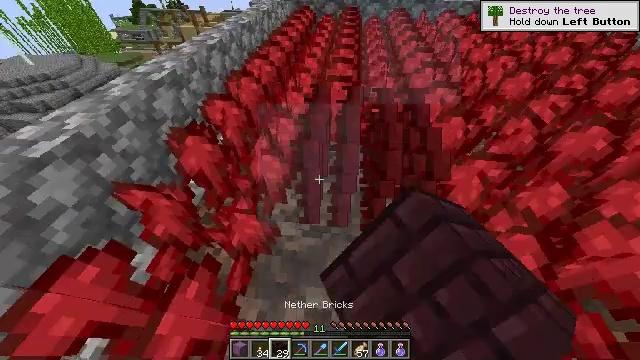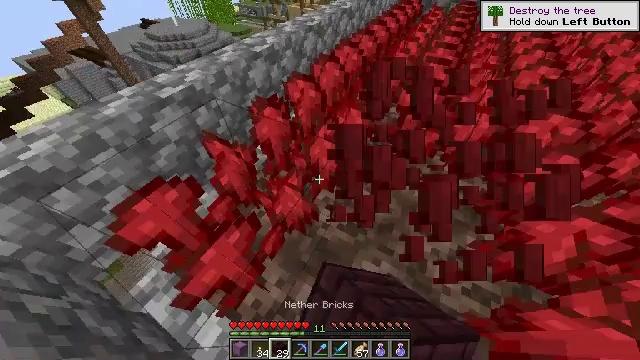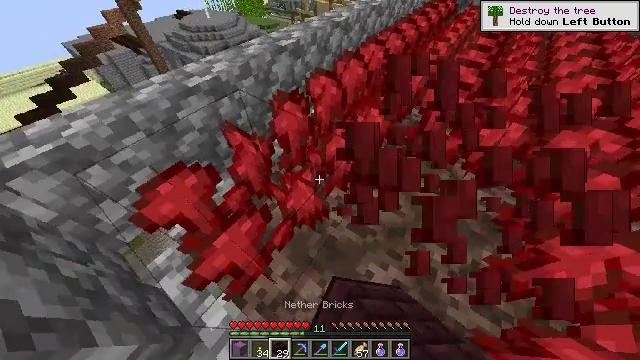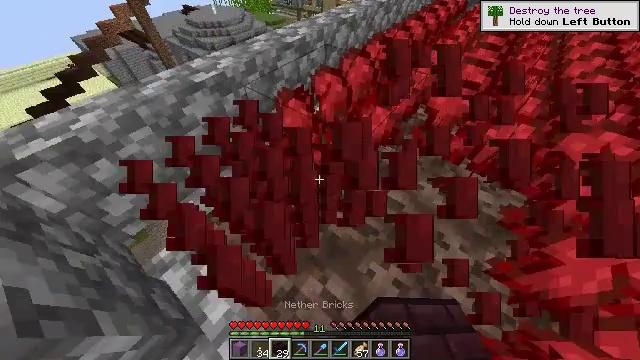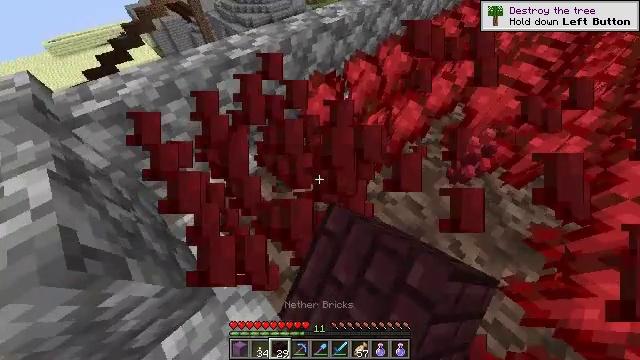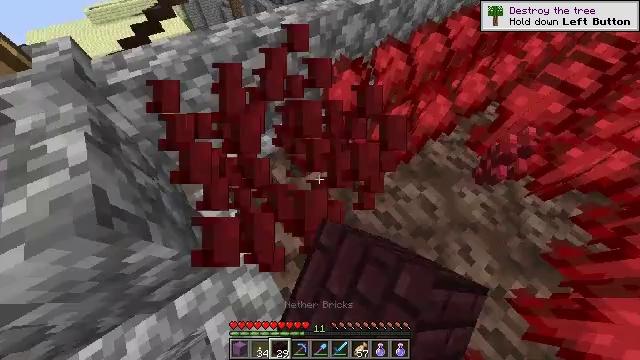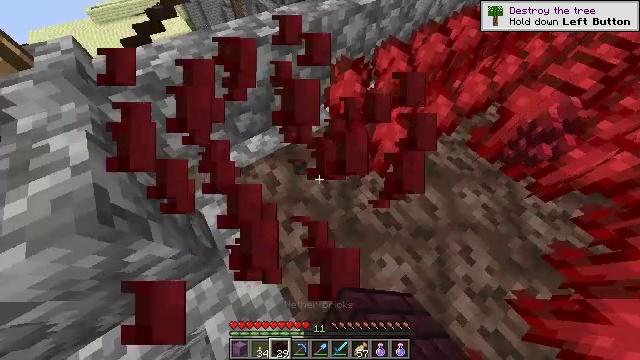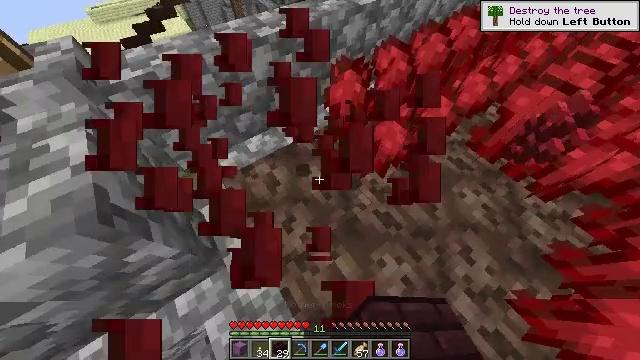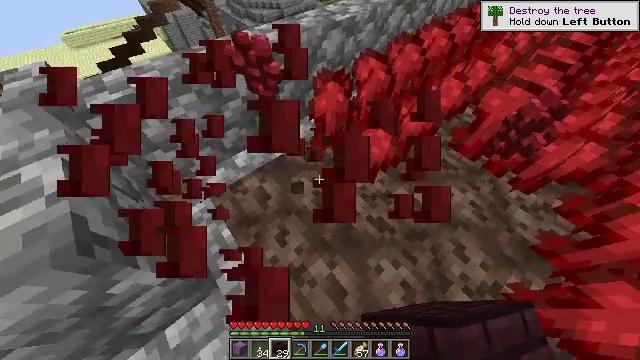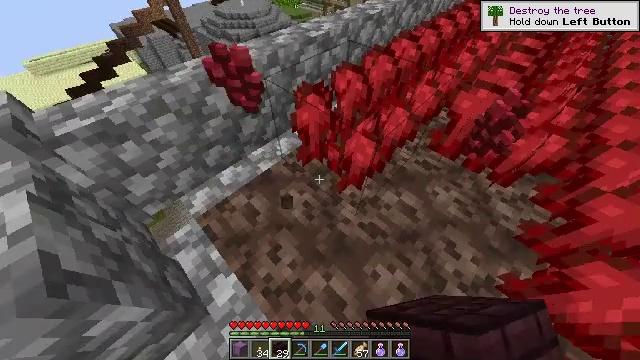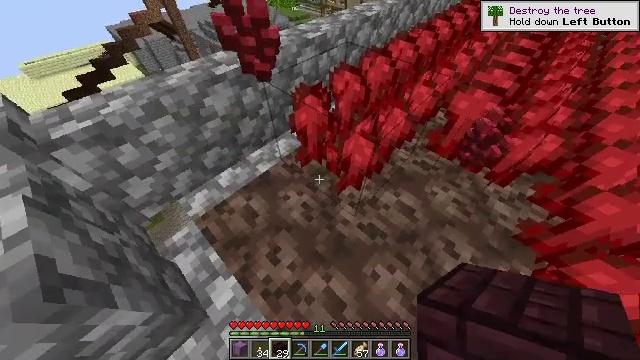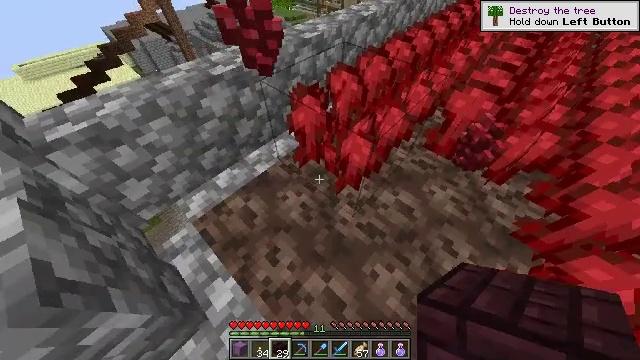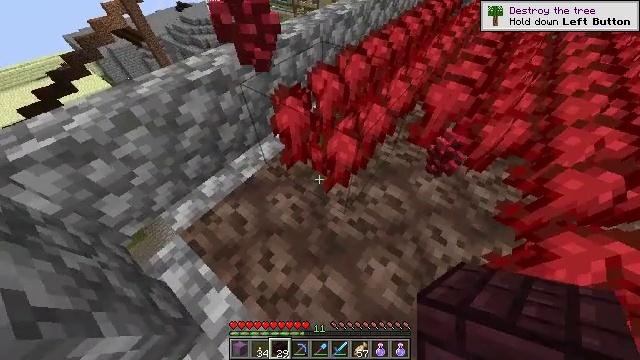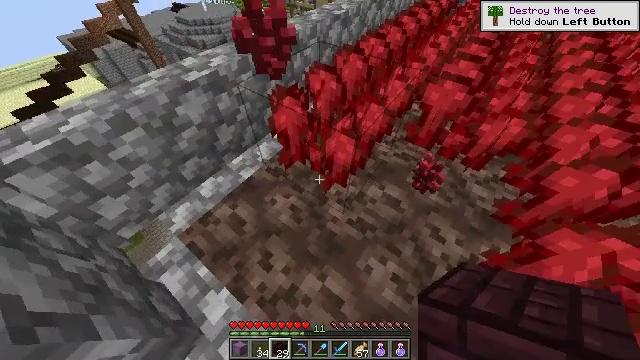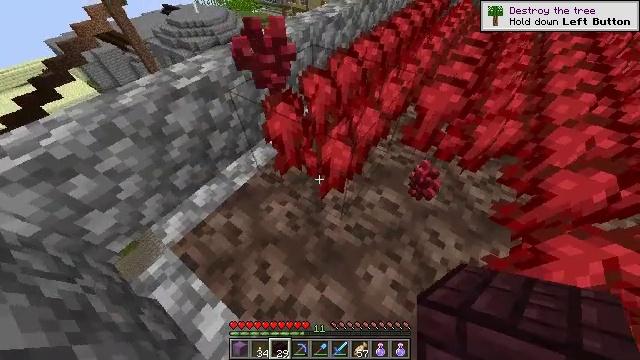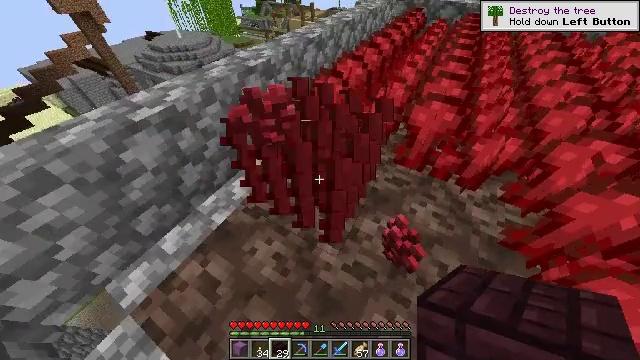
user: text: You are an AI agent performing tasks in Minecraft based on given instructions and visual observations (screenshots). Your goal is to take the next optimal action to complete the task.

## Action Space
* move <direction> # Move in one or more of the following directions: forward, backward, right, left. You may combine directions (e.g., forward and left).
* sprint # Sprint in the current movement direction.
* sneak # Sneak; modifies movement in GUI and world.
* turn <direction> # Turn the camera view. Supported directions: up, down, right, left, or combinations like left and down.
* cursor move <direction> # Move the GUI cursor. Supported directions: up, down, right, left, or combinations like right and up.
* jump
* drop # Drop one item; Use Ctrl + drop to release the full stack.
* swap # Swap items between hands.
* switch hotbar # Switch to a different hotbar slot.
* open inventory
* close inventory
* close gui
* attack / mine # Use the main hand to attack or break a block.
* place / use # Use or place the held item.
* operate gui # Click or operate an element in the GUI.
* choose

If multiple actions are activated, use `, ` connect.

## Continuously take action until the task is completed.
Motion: motion action
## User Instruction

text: Collect nether wart by breaking it.
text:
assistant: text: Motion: turn left and down
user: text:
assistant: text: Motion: turn left
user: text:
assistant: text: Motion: turn left, attack / mine
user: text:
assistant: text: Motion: turn left and down, attack / mine
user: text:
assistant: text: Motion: turn left and down
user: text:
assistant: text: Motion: no_op
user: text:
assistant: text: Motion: no_op
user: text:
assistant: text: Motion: turn right and up
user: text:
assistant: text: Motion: turn right and up
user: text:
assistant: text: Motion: no_op
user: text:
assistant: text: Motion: no_op
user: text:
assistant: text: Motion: turn right
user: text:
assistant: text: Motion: no_op
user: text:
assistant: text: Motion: move forward, turn right
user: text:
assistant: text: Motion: move forward, turn right and up, attack / mine
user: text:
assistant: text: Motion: move forward, turn right and up, attack / mine
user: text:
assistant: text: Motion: move forward, turn right and up, attack / mine
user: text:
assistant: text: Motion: move forward, turn right and up, attack / mine
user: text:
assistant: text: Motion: move forward, turn right and up, attack / mine
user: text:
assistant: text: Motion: turn right and up, attack / mine
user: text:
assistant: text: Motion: turn right, attack / mine
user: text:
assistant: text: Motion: attack / mine
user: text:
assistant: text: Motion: move forward and move left, attack / mine
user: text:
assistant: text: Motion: move forward and move left, attack / mine
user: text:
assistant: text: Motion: move forward and move left, attack / mine
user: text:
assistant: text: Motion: move forward and move left, turn right, attack / mine
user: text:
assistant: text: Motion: move forward, turn right, attack / mine
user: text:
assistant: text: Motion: move forward and move left, attack / mine
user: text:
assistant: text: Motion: move forward and move left, attack / mine
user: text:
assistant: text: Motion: move forward and move left, turn right, attack / mine